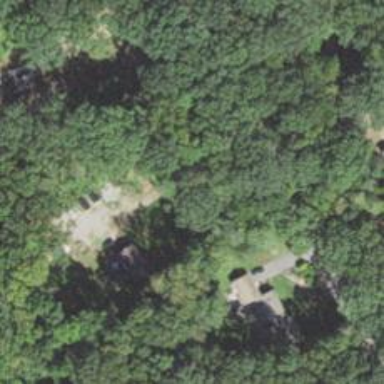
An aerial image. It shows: Residential driveway used as service road.